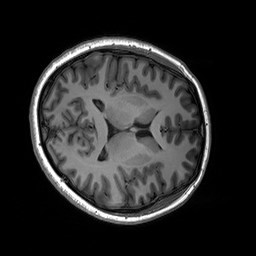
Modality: T1w
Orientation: axial
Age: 30
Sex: female
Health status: healthy
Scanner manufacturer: siemens
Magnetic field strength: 3 T
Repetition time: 2.3 s
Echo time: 0.00236 s